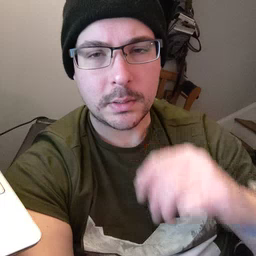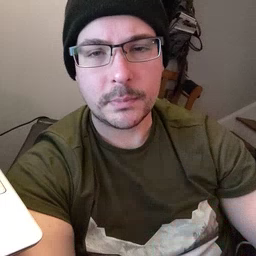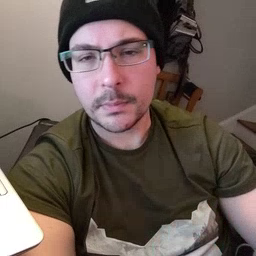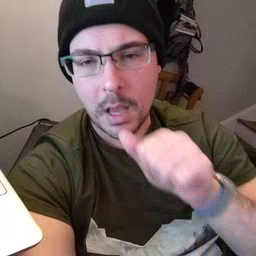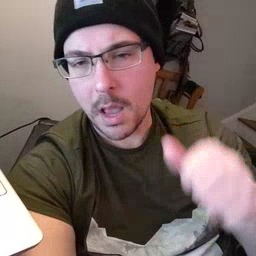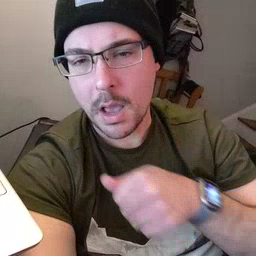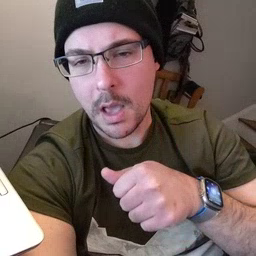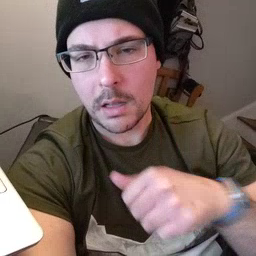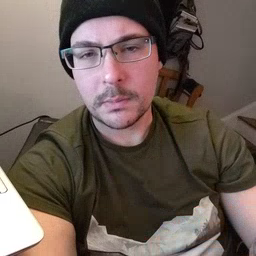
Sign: hide